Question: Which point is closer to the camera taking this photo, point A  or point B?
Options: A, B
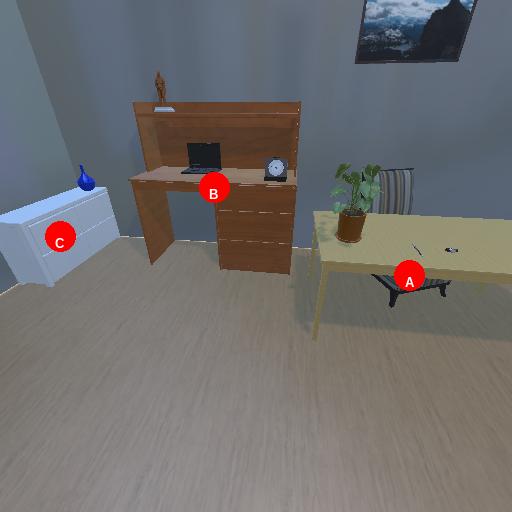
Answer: A